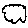
Label: cloud